Question: Look at this DB schema:

The users can order products. For any order I add a new record in the table and a new record in N:M table for any single product ordered by the user (and fill pieces field). But, when a user creating an order, I need to show the list of and fill the pieces field with the quantity ordered for any product.
Usually, to do it, I use two queries.
The first query get all products in the table:
'''
SELECT * FROM products;
'''
The second query gets the products ordered in the table them by FK:
'''
SELECT orders_idorder AS idorder, products_idproduct AS idproduct, pieces FROM orders_products WHERE orders_idorder=1;
'''
Then I in a single array and use it to display the complete list of products with the pieces ordered for each one. The final result is something like this:
: In the above example there are 4 records in the table and just 1 record in the table (it has idorder=1, idproduct=1 and pieces=2).
-> Here you can find the <URL> to test the queries.
Merging arrays built from 2 queries is the best way?
What do you think about the performance?
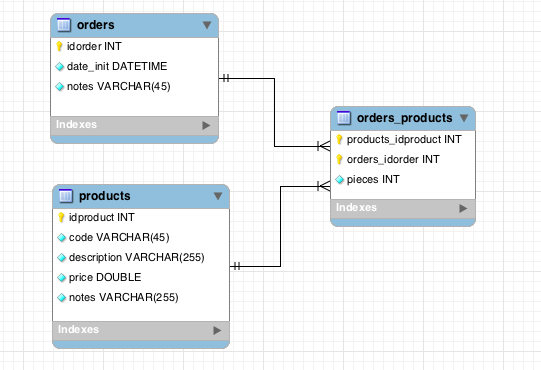
Answer: Generally letting the databse optimize the merge will be better than what you can do in code. The db is usually better at sorting too.
How you structure the query depends on your desired result set. If you want all products regardless of whether they appear in the orders table then you'd use an OUTER JOIN otherwise an INNER JOIN would filter out products that have never been ordered.
If you give us your desired results for some sample data we might be able to help you with the query, but give it a shot yourself first.
'''
set @searchOrderId = 1;
select ifnull(op.orders_idorder, @searchOrderId) AS idOrder,
p.idproduct,
p.description,
p.price,
op.pieces
from products p
left join orders_products op on op.products_idproduct = p.idproduct
where ifnull(op.orders_idorder, @searchOrderId) = @searchOrderId ;
'''
<URL> I was playing with to test it.